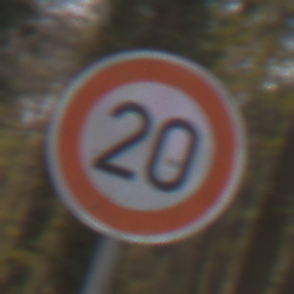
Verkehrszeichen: Geschwindigkeit20
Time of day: MorningAfternoon
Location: Outdoor (Nature)
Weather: Overcast
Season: Autumn
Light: Natural